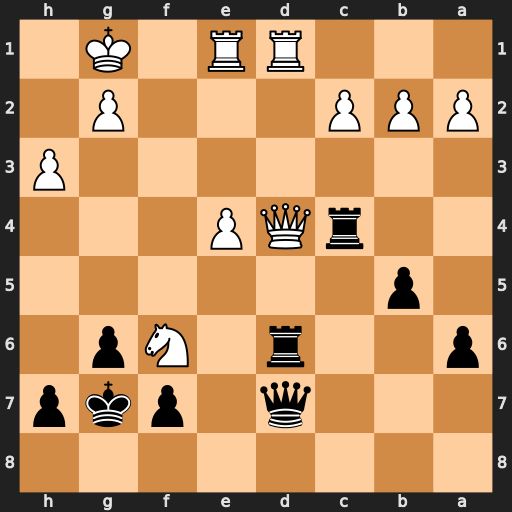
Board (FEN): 8/3q1pkp/p2r1Np1/1p6/2rQP3/7P/PPP3P1/3RR1K1
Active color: b
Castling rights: -
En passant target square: -
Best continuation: Rcxd4 Rxd4 Qa7